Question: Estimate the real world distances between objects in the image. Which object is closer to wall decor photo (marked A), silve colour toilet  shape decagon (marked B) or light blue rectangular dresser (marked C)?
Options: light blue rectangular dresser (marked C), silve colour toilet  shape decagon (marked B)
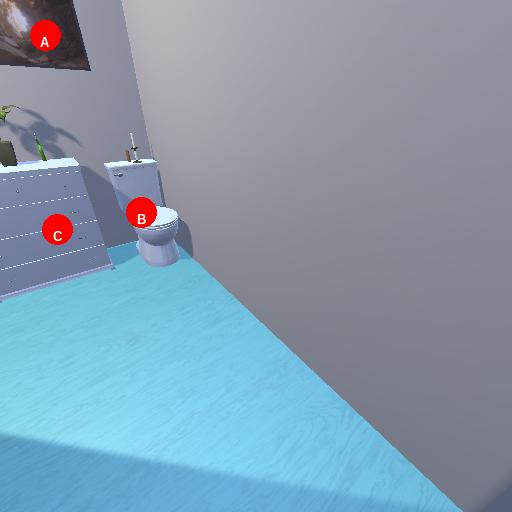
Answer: light blue rectangular dresser (marked C)